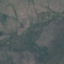
Label: HerbaceousVegetation